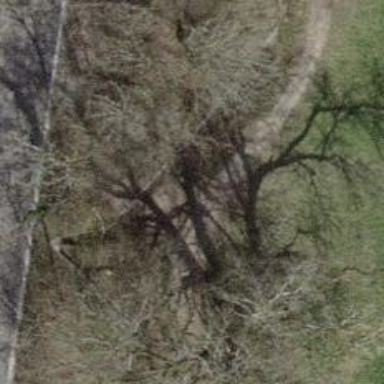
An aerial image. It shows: Path.